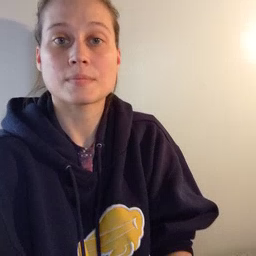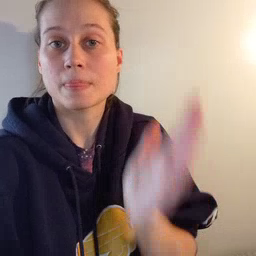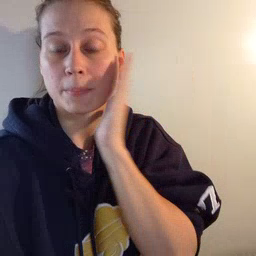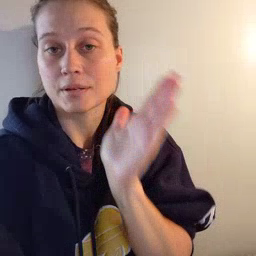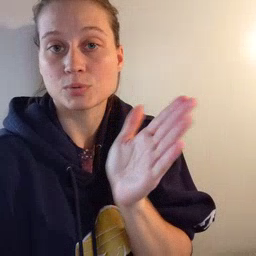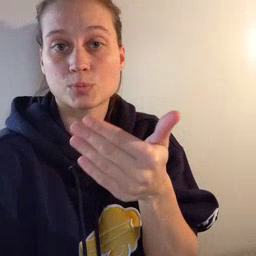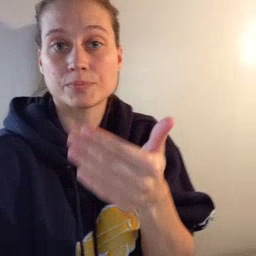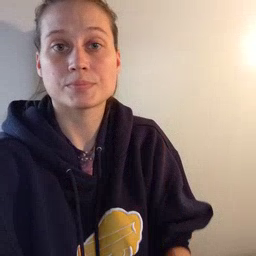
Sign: bedroom